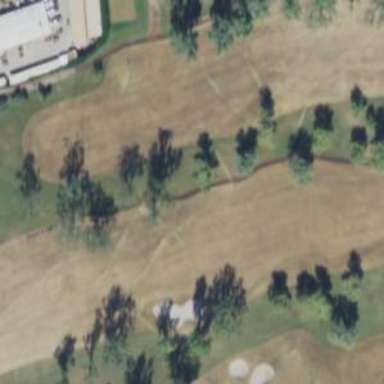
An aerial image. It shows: Footway that also serves as golf cart path.